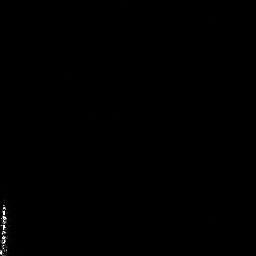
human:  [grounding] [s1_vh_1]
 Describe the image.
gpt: In the satellite image, there is  <ref>1 small ship </ref> <box>[[0, 78, 3, 99, 0]]</box> located at bottom left.